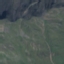
Land use / land cover: HerbaceousVegetation